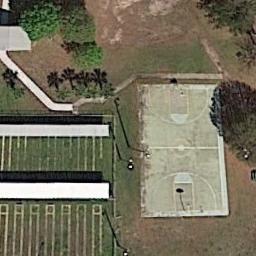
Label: basketball_court